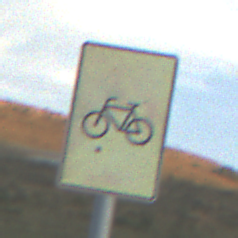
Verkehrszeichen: RadverkehrOhnePfeilsymbol
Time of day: SunriseSunset
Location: Outdoor (RoadRail)
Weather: PartlyCloudy
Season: NotSpecified
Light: Natural